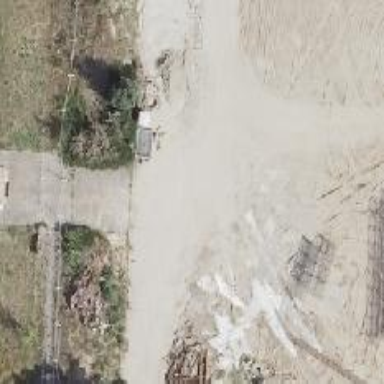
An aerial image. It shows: Concrete driveway.